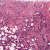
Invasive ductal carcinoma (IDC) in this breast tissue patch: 1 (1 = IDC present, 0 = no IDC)